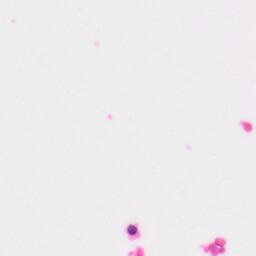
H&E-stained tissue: Colon